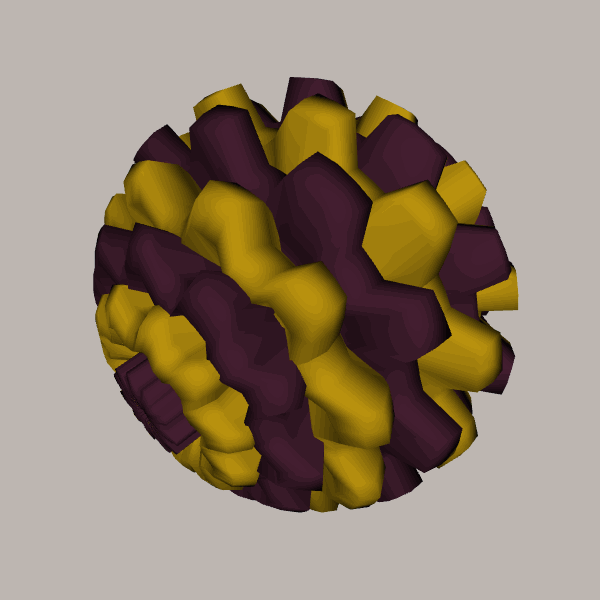
Background: light